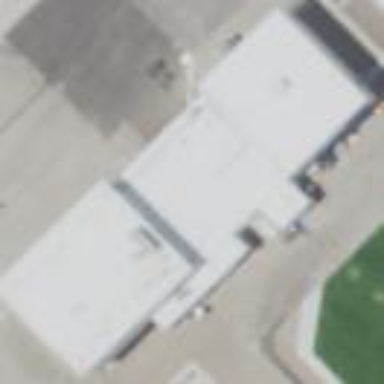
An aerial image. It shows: Hangar located at airport.